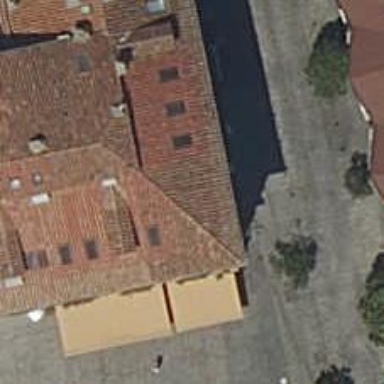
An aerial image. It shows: Restaurant.